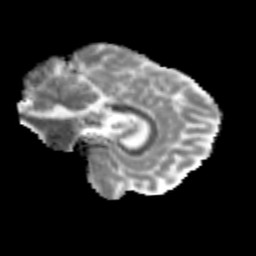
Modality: MD
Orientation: sagittal
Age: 26
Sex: female
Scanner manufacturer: siemens
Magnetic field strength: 3 T
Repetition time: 3.5 s
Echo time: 0.125 s